RGB frame:
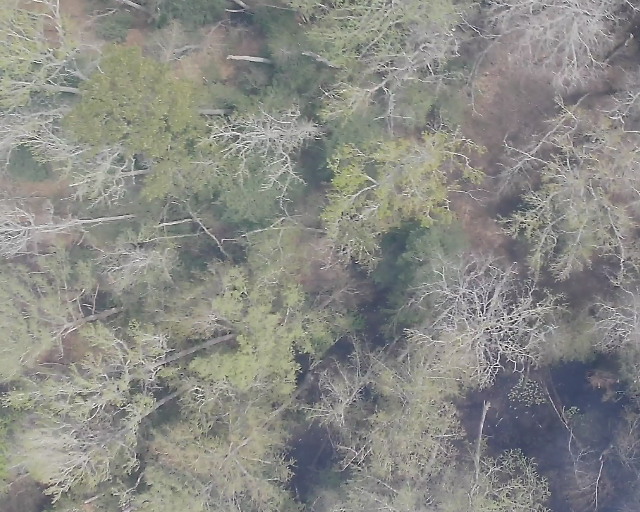
Thermal frame:
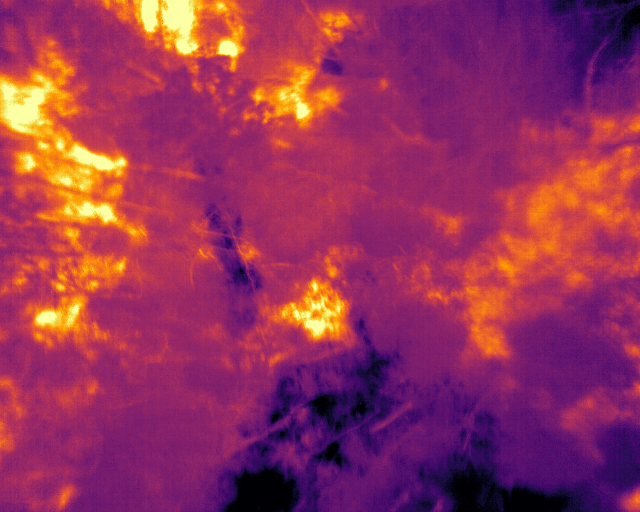
Captured: 2026-02-26 03:46:36
Pixels at or above 80 °C: 0 (fraction of frame: 0)